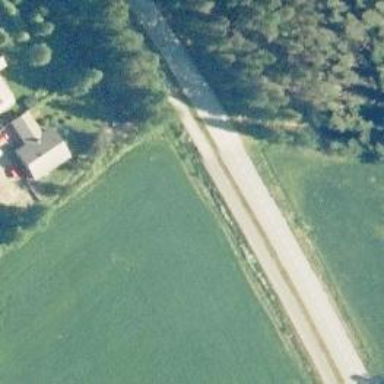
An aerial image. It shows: Asphalt cycleway.